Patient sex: M
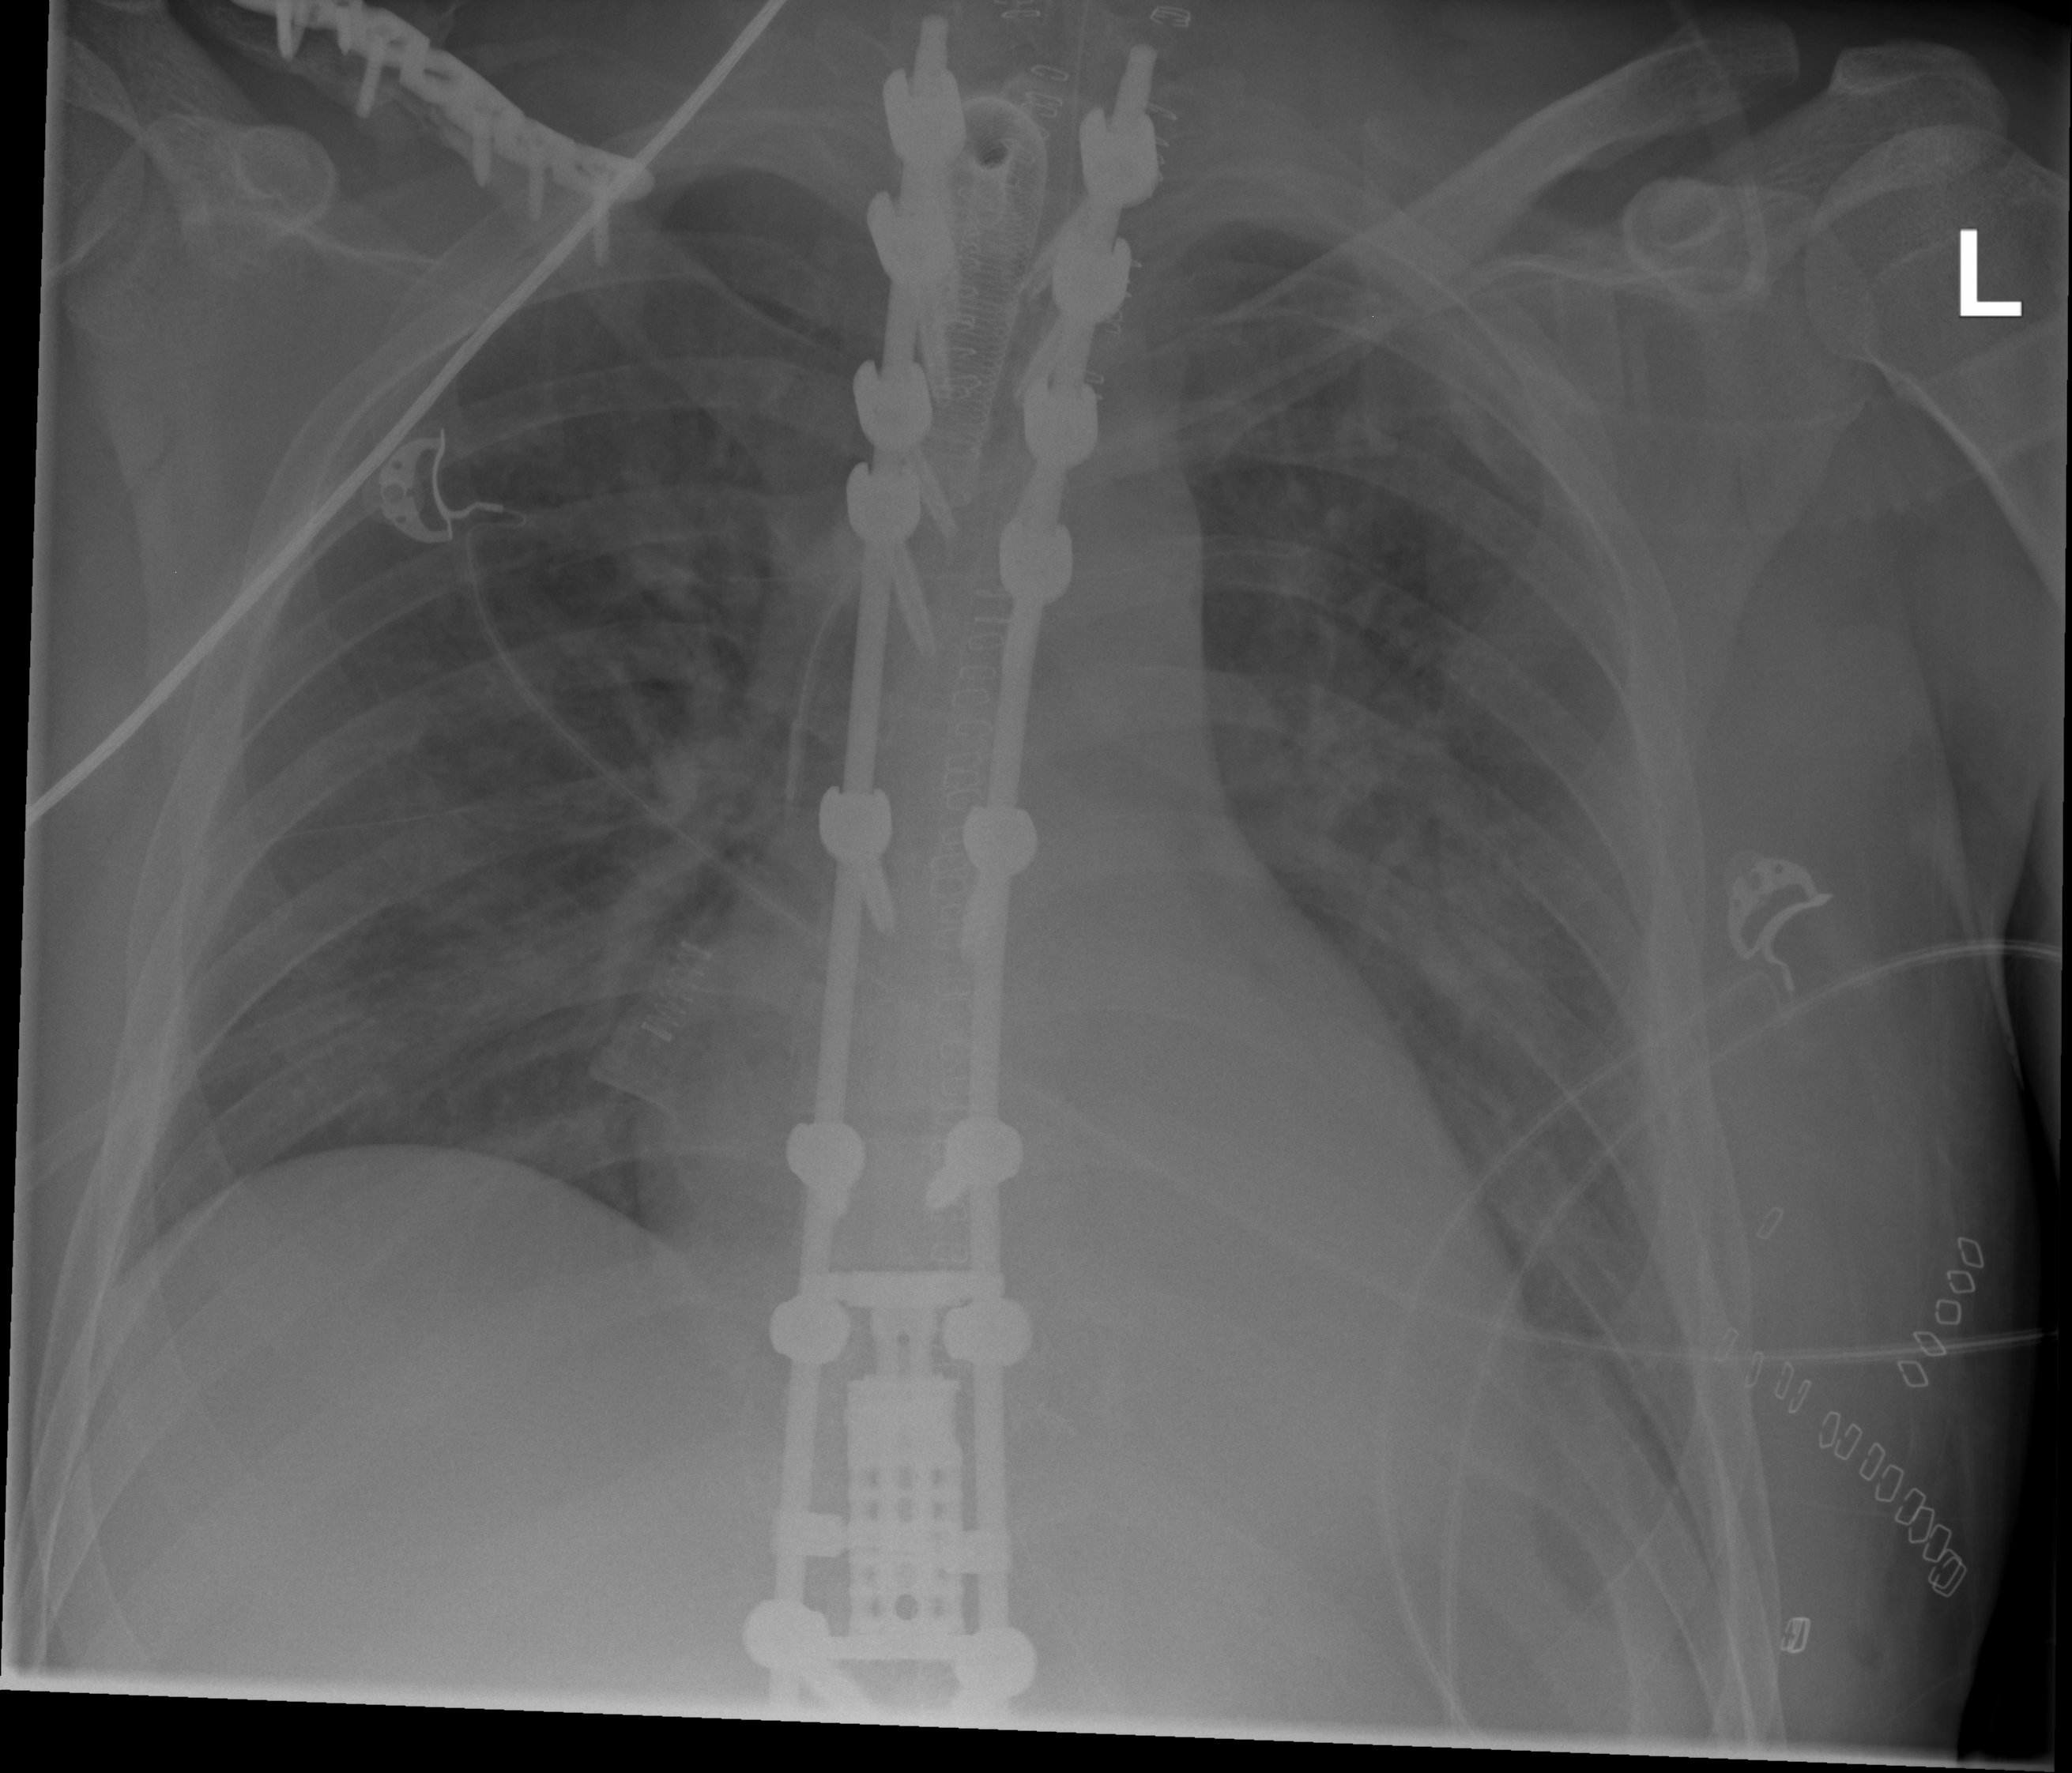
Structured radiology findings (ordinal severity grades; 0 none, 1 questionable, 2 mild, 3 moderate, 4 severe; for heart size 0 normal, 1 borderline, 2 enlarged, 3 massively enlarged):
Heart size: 1
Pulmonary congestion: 0
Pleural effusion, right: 0
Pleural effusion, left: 1
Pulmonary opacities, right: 0
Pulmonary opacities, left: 0
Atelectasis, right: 0
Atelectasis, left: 2